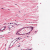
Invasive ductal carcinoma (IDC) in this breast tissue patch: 0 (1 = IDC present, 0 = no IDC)